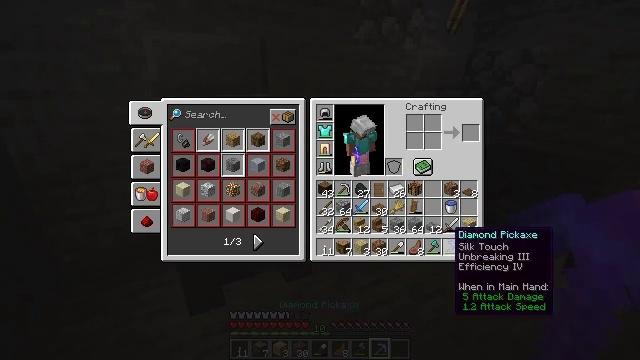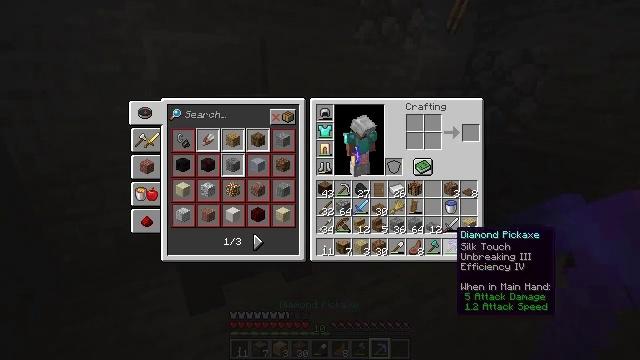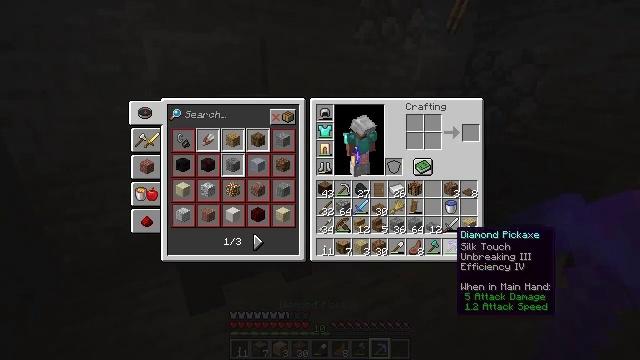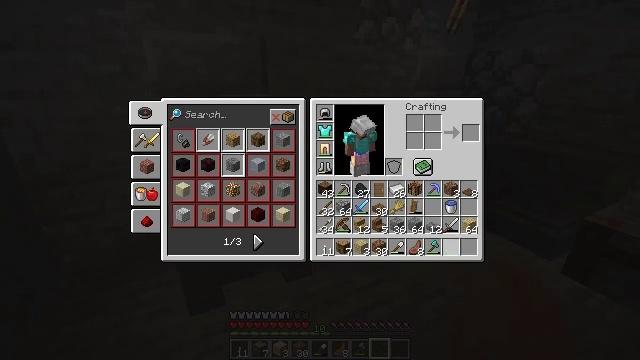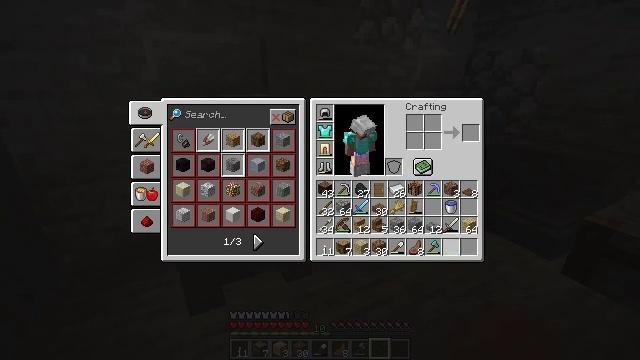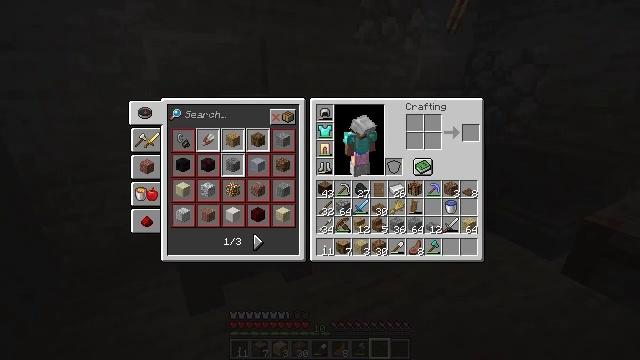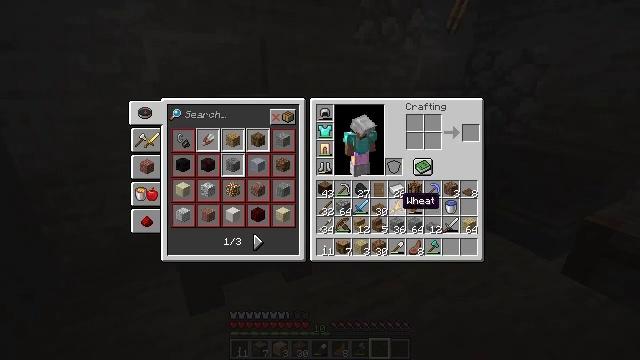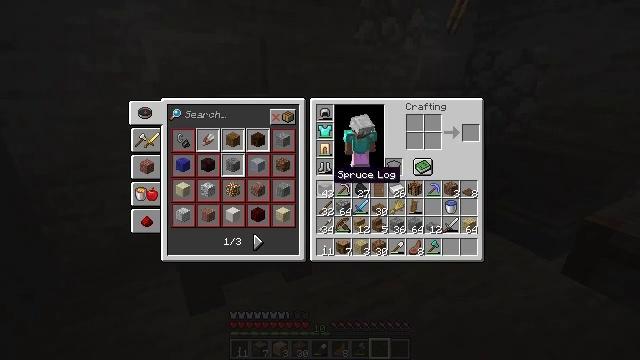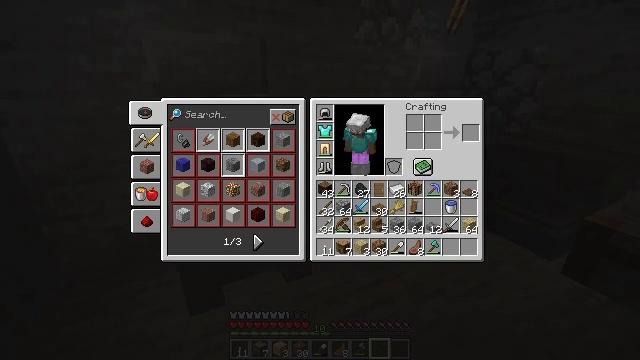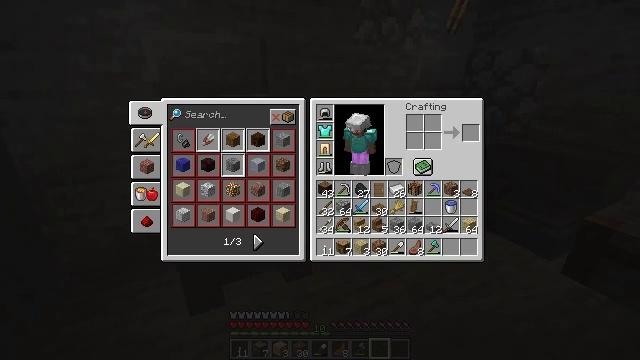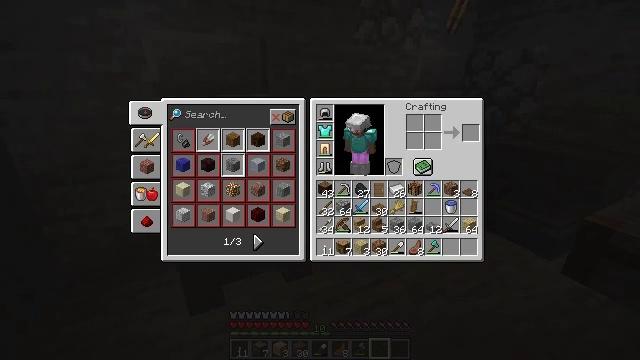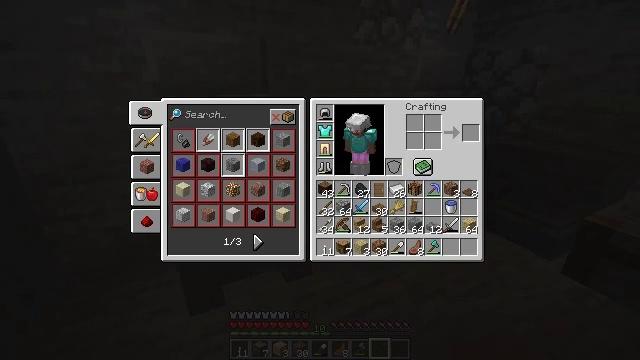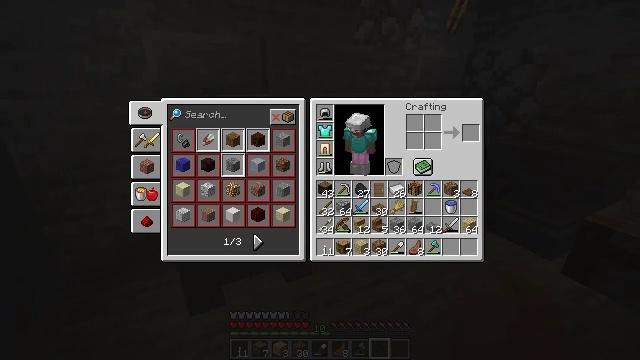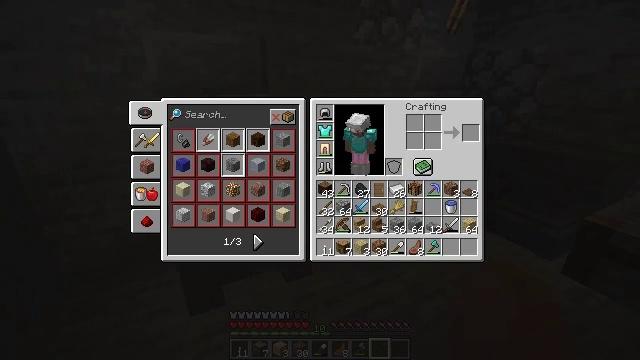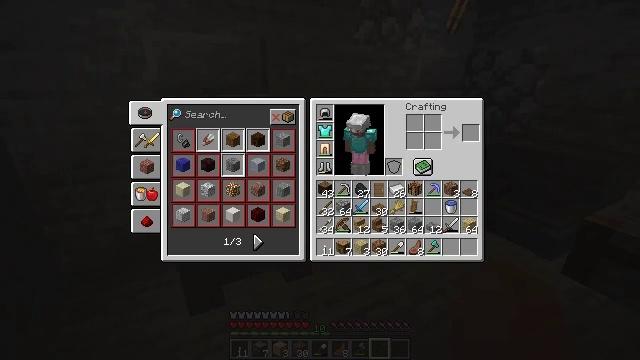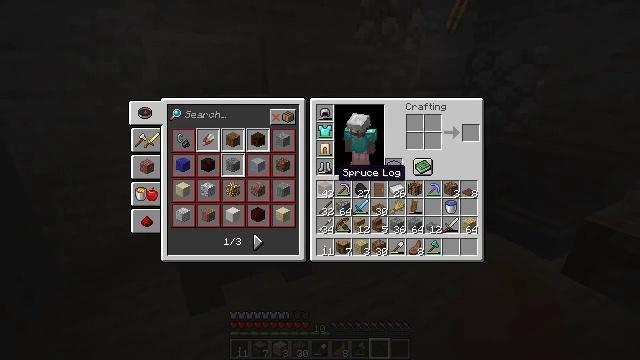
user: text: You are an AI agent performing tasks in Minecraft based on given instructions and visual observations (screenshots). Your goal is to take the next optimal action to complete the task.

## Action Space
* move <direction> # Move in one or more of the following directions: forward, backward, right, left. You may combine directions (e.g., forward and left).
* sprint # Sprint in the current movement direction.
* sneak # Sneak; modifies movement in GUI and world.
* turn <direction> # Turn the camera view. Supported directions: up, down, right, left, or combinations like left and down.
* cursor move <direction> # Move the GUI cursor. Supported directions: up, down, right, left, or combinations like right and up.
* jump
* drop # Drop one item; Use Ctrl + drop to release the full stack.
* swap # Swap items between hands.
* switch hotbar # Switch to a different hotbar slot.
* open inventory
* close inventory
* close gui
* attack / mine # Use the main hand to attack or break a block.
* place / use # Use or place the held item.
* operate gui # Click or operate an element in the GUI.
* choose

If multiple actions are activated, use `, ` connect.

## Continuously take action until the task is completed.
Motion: motion action
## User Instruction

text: Left click on the stonecutter to break it.
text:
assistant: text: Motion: sneak
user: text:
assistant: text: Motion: sneak
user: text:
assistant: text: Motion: sneak, operate gui
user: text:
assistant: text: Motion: sneak, operate gui
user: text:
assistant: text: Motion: sneak
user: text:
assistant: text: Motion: sneak, cursor move left and up
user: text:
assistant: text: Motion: sneak, cursor move left and up
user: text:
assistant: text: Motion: sneak, cursor move left
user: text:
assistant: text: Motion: sneak
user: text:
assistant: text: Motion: sneak
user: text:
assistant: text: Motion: sneak
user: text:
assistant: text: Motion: sneak, cursor move right
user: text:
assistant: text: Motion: sneak
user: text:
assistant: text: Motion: sneak
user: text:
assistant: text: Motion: sneak
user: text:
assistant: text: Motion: sneak
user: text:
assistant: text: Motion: sneak
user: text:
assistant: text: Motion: sneak
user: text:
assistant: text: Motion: sneak
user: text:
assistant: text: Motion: sneak
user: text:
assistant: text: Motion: sneak
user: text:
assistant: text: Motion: sneak
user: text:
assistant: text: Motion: sneak
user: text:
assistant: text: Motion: sneak
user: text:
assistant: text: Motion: sneak
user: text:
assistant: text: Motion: sneak, cursor move right
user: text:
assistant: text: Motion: sneak, cursor move right
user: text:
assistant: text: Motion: sneak, cursor move right
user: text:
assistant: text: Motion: sneak
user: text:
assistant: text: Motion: sneak